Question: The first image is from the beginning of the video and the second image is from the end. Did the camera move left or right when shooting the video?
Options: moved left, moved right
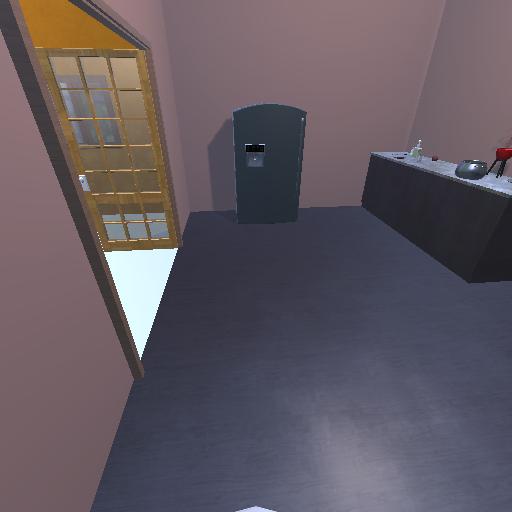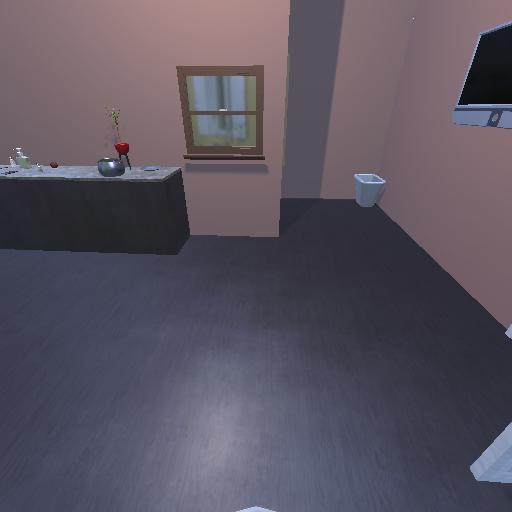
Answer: moved left